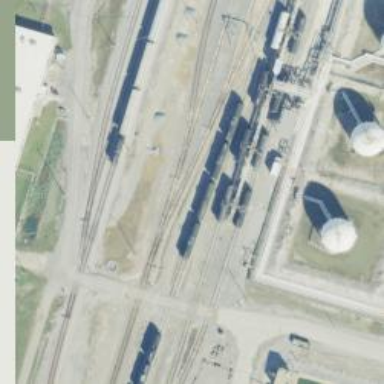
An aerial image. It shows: Rail spur service.